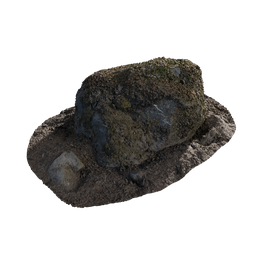
Label: nature